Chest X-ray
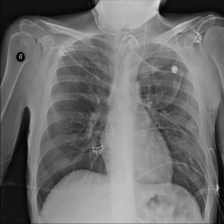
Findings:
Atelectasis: negative
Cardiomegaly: negative
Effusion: negative
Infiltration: negative
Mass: negative
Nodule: negative
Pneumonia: negative
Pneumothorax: negative
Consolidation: negative
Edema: negative
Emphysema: negative
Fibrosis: negative
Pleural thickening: negative
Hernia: negative